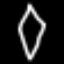
Label: diamond